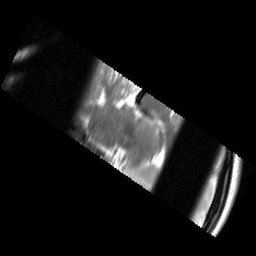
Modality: T2w
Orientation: sagittal
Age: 19
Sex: female
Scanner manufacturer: siemens
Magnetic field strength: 3 T
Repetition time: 6.26 s
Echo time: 0.064 s